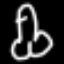
Label: squiggle